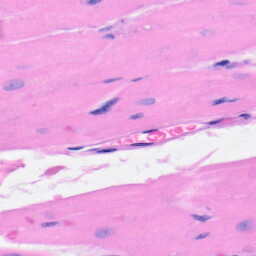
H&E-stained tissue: Heart